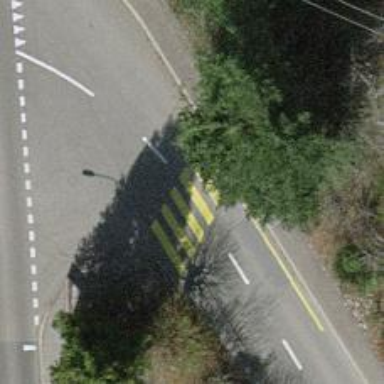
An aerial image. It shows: Marked crossing on the road.